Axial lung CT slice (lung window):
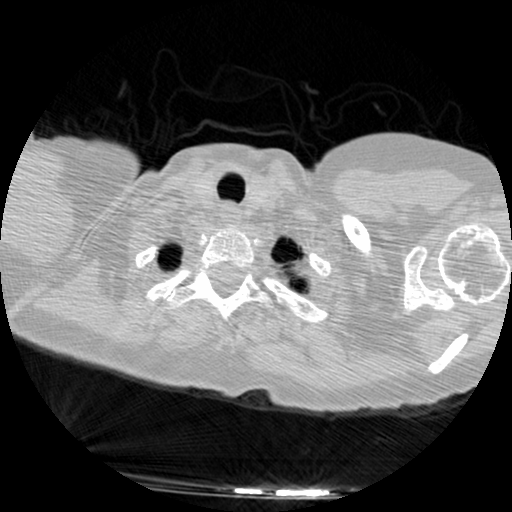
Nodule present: no